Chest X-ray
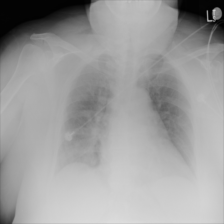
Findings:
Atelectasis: negative
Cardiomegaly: negative
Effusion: negative
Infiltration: negative
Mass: negative
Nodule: negative
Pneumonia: negative
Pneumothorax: negative
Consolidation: negative
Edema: negative
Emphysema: negative
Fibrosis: negative
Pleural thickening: negative
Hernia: negative